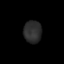
Tissue: lung
Cell type: Epithelial cells
Senescence score: 0.2032
Nuclear area (px): 391
Mean DAPI intensity: 44.476